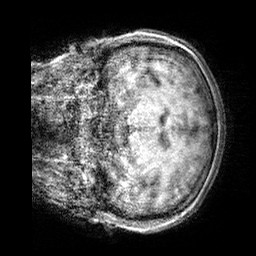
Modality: T1w
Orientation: coronal
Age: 24
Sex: female
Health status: healthy
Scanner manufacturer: siemens
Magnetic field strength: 3 T
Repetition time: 2.3 s
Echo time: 0.00303 s